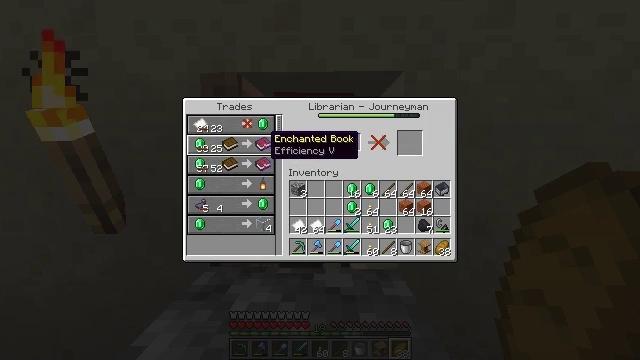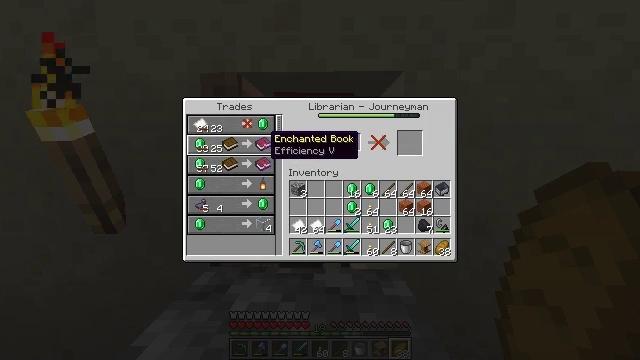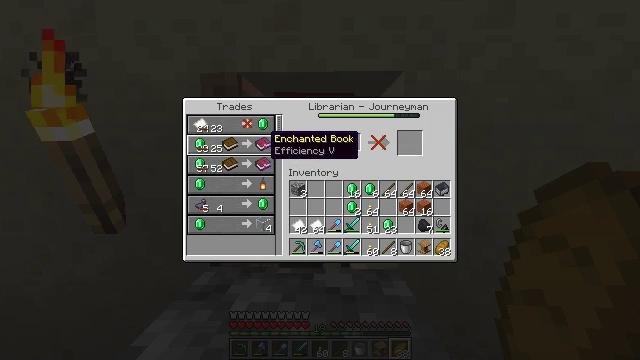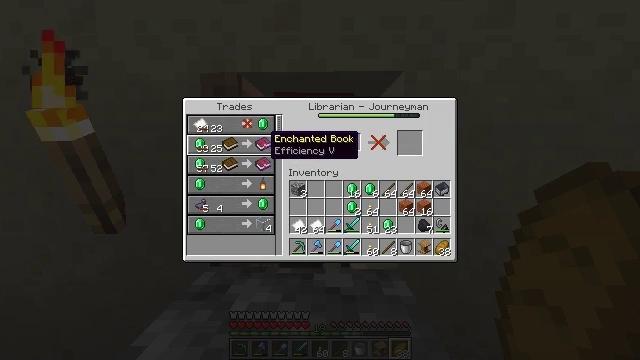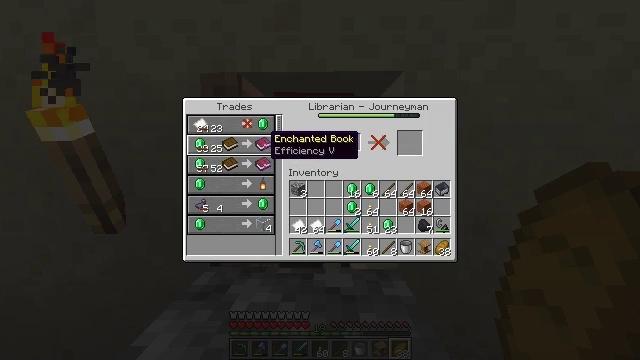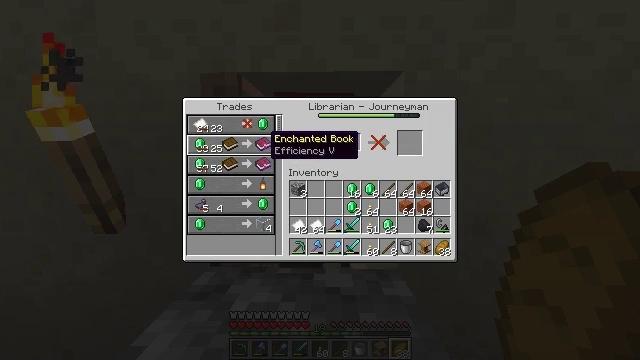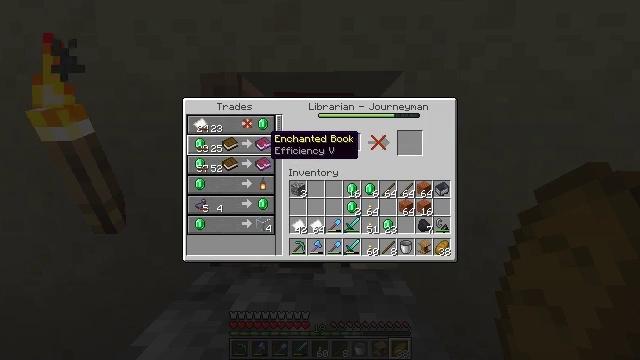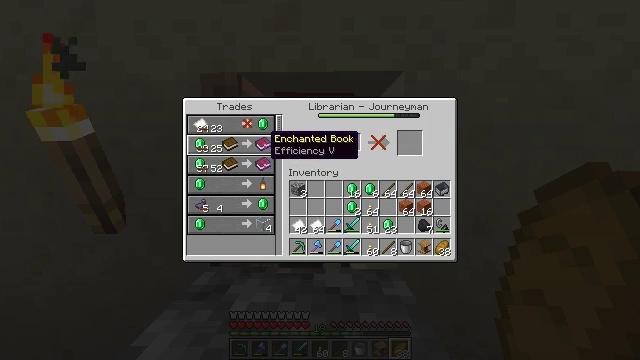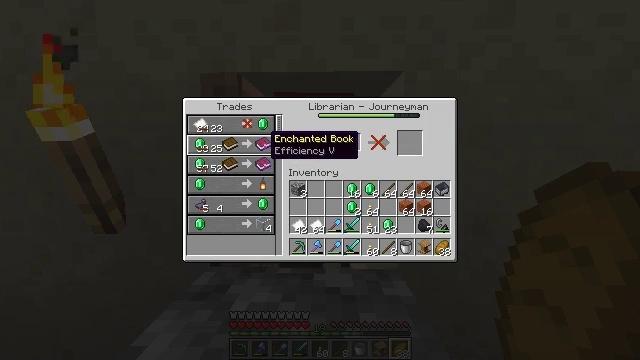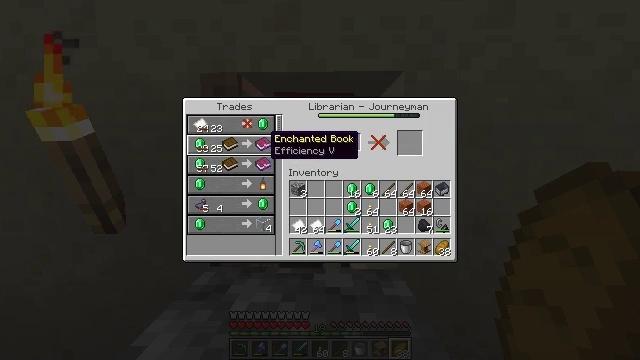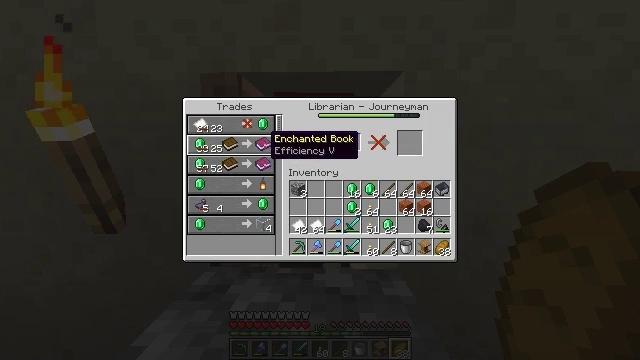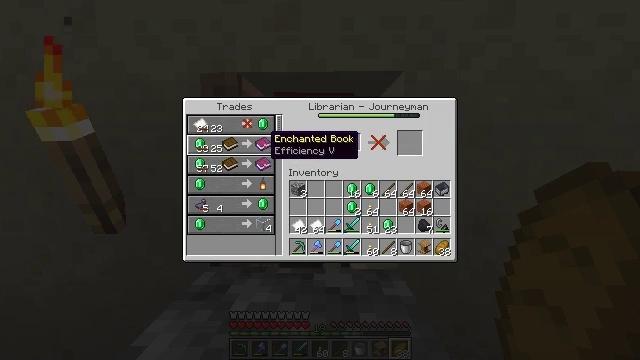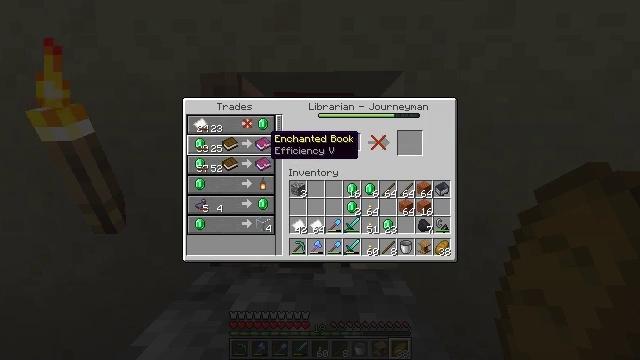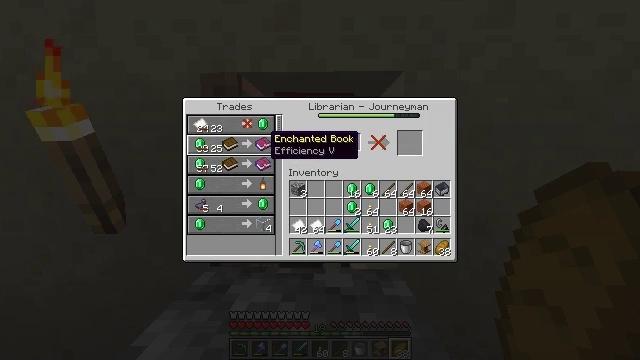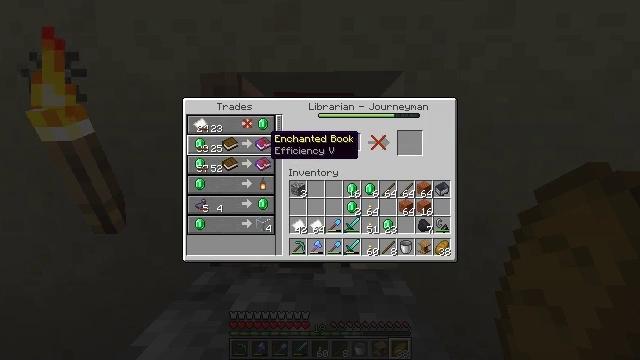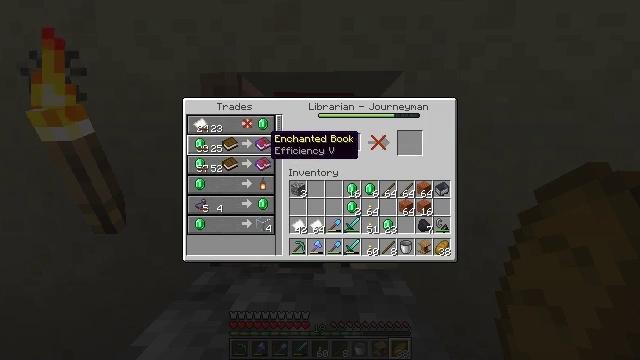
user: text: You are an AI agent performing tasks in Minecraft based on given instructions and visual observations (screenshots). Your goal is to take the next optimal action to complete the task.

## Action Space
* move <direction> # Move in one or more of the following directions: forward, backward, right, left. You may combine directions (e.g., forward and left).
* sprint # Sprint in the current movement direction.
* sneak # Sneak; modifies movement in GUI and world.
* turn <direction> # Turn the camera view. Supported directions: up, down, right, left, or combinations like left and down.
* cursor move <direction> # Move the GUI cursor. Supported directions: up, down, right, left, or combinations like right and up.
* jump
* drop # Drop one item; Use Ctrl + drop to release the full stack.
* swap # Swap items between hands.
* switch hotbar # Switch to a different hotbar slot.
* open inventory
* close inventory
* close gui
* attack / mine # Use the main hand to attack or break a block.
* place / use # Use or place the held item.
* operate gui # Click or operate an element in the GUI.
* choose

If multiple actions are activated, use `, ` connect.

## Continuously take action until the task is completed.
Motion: motion action
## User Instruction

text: Attack the potted cactus to pick it up.
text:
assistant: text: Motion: no_op
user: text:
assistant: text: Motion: no_op
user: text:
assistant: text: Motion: no_op
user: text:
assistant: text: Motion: no_op
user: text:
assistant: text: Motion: no_op
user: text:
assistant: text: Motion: no_op
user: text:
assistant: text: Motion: no_op
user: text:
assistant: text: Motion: no_op
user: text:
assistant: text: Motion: no_op
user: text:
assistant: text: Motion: no_op
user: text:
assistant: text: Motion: no_op
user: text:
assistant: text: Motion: no_op
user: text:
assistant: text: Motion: no_op
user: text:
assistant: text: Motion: no_op
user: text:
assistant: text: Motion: no_op
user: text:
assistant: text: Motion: no_op
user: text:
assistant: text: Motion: no_op
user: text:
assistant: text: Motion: no_op
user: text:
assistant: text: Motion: no_op
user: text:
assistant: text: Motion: no_op
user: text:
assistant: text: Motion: no_op
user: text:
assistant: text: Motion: no_op
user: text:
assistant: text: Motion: no_op
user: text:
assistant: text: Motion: no_op
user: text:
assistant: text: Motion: no_op
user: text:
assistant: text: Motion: no_op
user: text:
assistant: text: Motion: no_op
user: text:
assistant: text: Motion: no_op
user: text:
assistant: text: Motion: no_op
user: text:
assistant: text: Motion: no_op